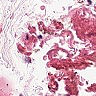
Metastatic tissue present: no